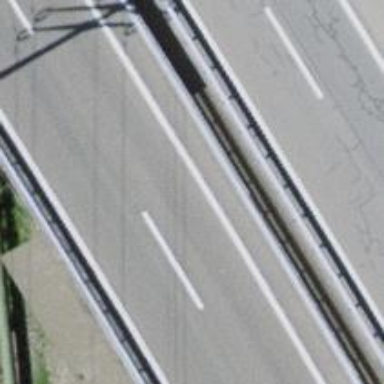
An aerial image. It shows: Motorway bridge with asphalt surface.